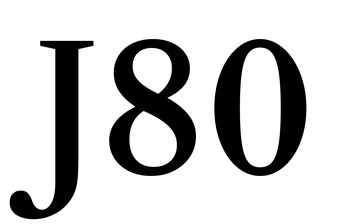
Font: LibreCaslonText_Medium